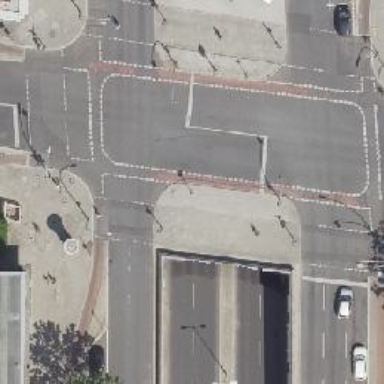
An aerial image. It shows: Crossing with traffic signals.